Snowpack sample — Rabbit Ears Pass, Jackson County, Colorado, USA (12/17/25, 1:08 PM MST)
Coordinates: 40.387, -106.625
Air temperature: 34 °F
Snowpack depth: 46 cm
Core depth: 30 cm
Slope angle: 6°, slope face: 165°
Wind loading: medium
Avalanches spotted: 0
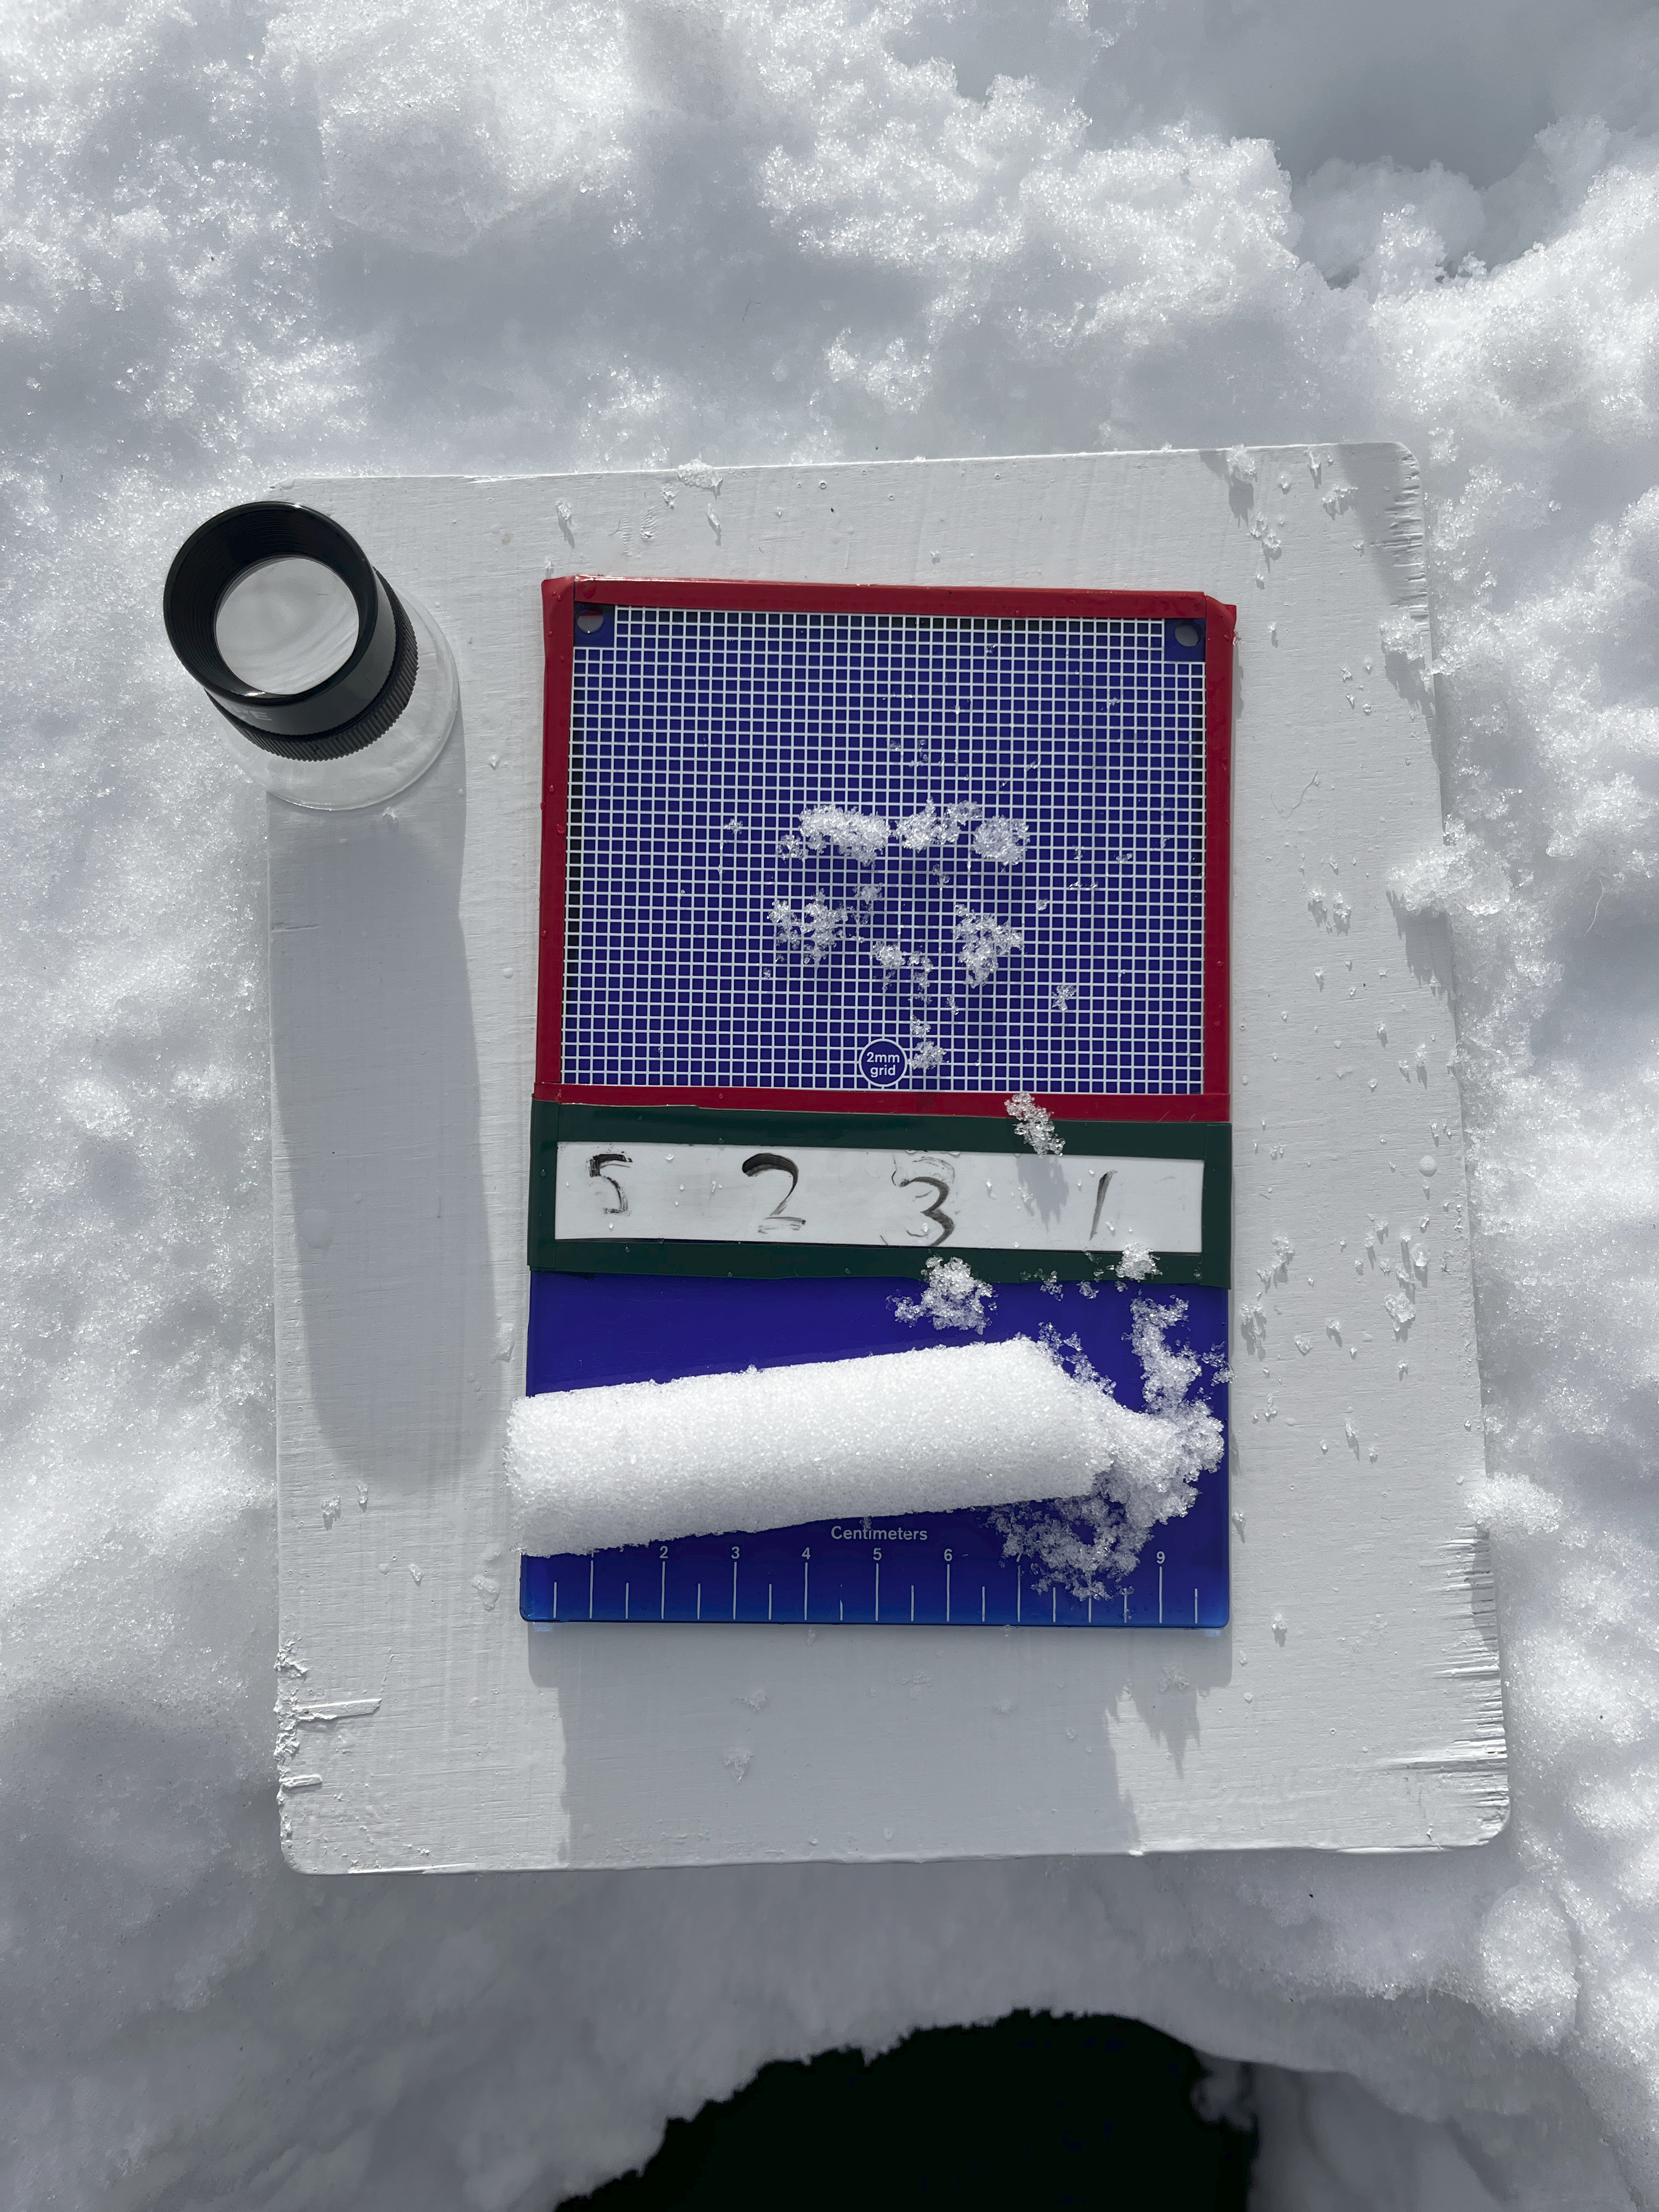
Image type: crystal_card
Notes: No avalanches spotted nearby, although collected in a meadowy area with minimal risk on this face of the pass.